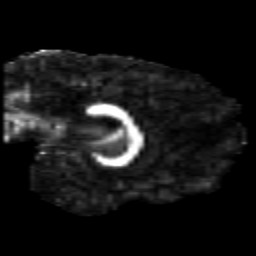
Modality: FA
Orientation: sagittal
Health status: healthy
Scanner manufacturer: siemens
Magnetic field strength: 3 T
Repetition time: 10 s
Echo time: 0.092 s